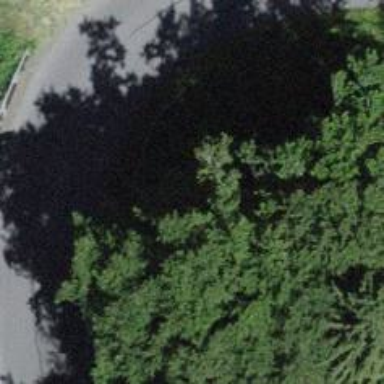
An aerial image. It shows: Culvert tunnel.